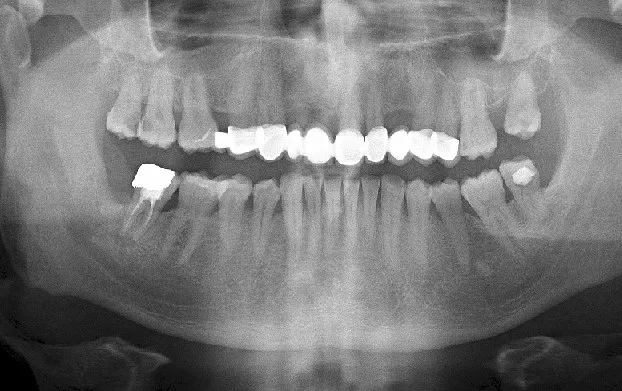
Six months postoperative radiograph.
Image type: radiology (x_ray)